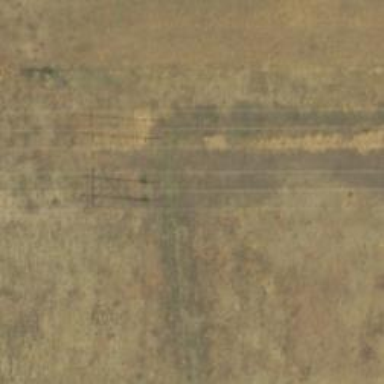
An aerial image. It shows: H-frame power tower with distinctive design.